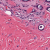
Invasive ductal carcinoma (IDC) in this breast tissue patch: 0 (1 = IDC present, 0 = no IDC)